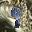
Label: 9